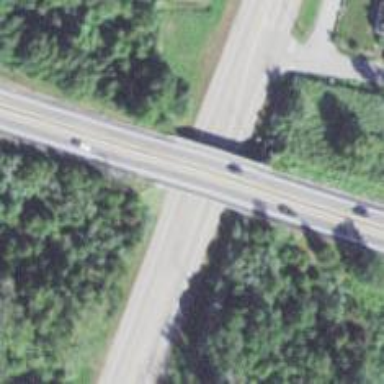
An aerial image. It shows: Asphalt bridge that is part of trunk highway with expressway features.